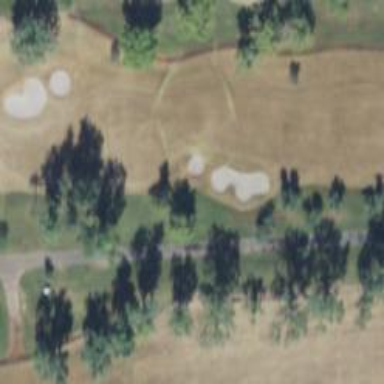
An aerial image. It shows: View of golf hole.